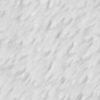
Label: not_dusty